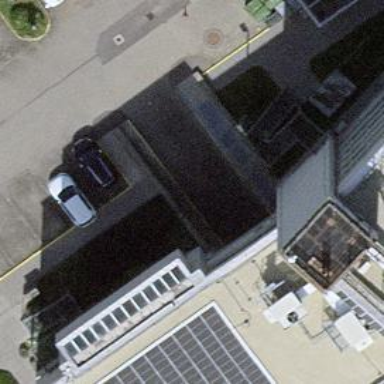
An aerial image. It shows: Parking entrance.